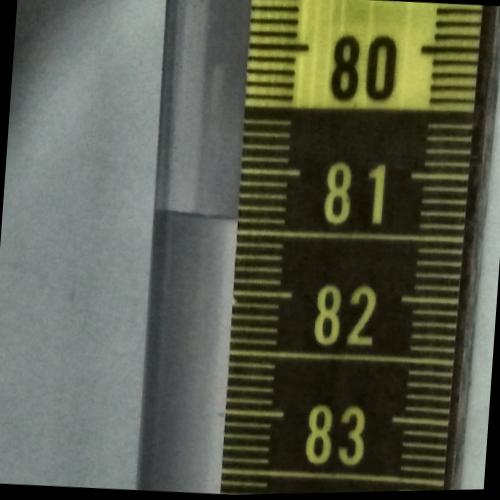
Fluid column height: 81.4 cm